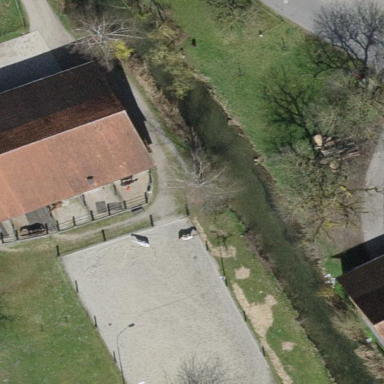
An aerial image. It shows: Equestrian pitch for leisure land activities.